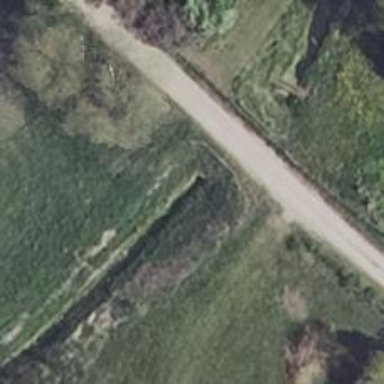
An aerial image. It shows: Culvert tunnel.